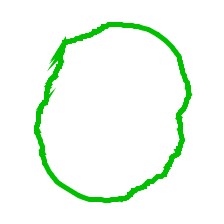
Shape: circle